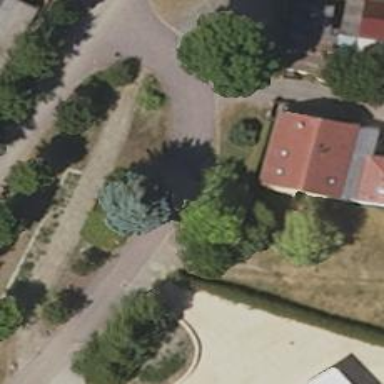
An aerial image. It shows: Residential road.